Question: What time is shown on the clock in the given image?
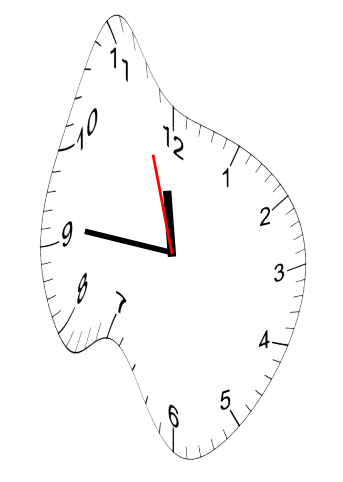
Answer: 11:45:57